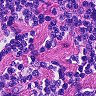
Metastatic tissue present: no